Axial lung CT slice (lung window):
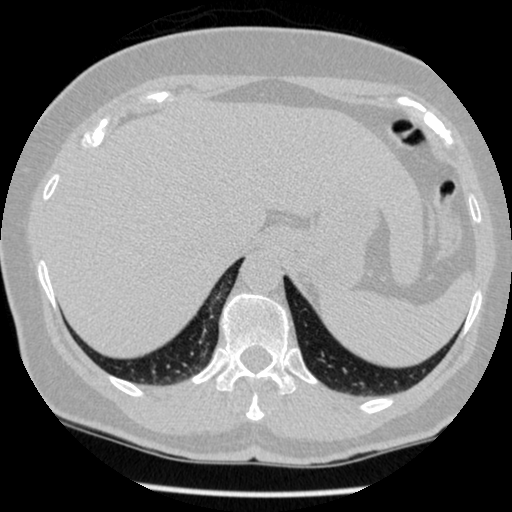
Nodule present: no